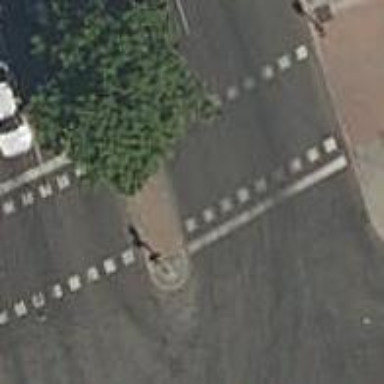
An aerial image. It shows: Zebra crossing with traffic signals. The crossing is marked by traffic lights.